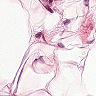
Metastatic tissue present: no